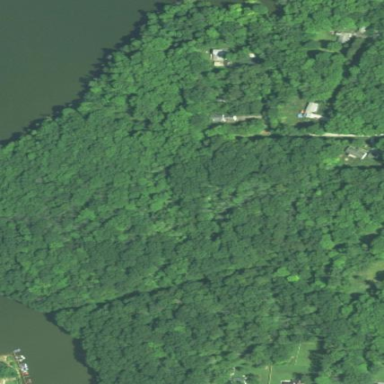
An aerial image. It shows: Beautiful woodland area.